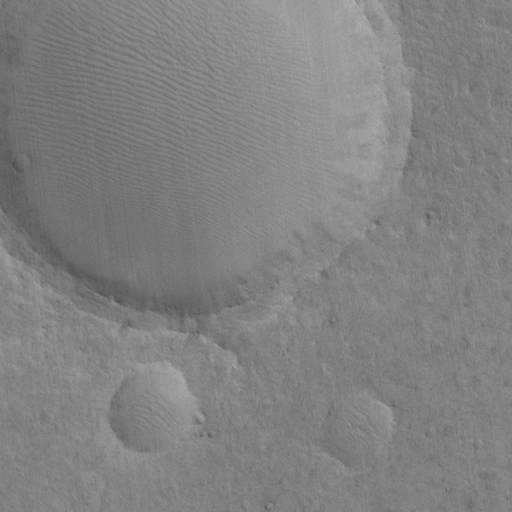
Classes present: Background